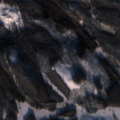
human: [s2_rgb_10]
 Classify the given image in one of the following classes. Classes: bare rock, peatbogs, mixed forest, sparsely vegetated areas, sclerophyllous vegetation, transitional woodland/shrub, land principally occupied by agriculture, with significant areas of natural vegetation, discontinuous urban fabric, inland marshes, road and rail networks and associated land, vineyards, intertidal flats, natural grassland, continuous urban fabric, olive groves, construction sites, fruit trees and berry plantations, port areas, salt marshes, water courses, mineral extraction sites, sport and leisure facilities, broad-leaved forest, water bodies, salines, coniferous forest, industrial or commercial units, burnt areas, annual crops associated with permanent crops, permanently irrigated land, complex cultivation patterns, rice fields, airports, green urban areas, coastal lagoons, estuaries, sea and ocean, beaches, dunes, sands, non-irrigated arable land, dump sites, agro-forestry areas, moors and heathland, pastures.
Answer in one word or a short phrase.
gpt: coniferous forest, mixed forest, transitional woodland/shrub